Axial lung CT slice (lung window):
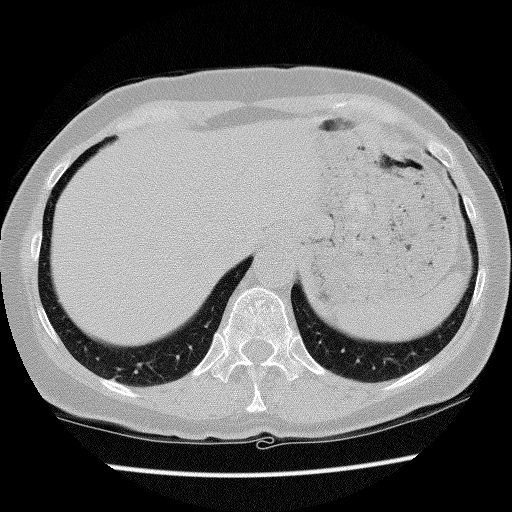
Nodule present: no